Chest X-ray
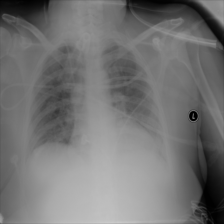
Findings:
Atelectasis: negative
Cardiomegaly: negative
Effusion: positive
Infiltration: negative
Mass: negative
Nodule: negative
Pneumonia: negative
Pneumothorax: negative
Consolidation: negative
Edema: negative
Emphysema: negative
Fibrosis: negative
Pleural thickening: negative
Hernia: negative